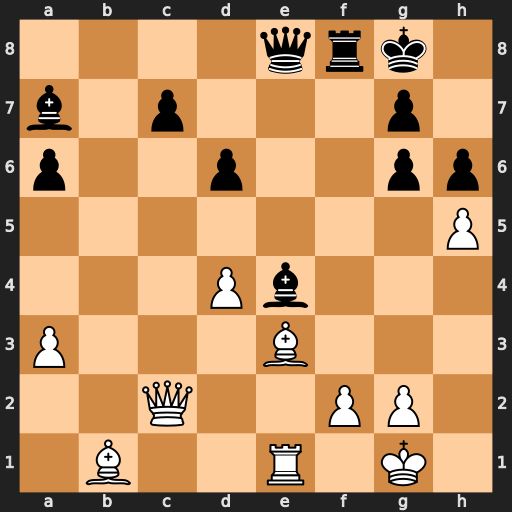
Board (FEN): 4qrk1/b1p3p1/p2p2pp/7P/3Pb3/P3B3/2Q2PP1/1B2R1K1
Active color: w
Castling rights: -
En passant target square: -
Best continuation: Qxe4 Qxe4 Bxe4